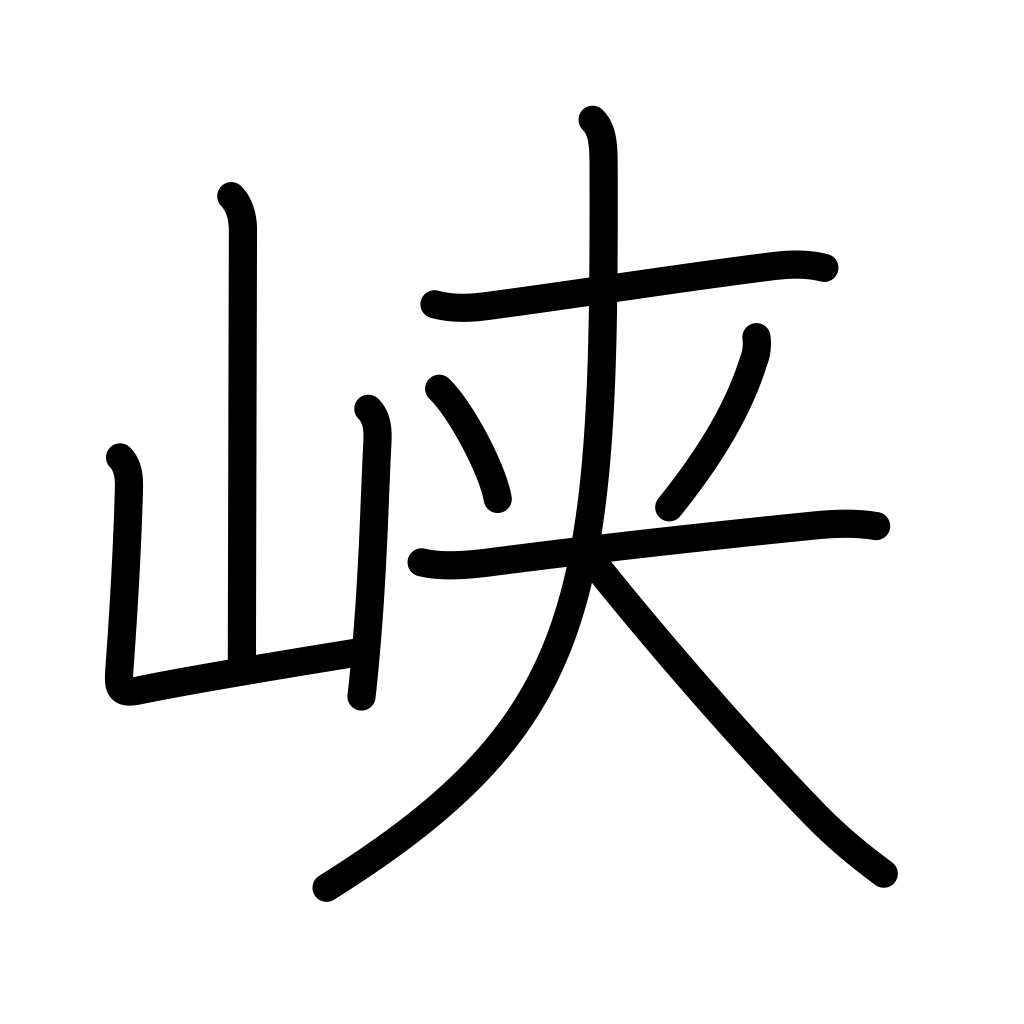
Meaning: gorge, ravine